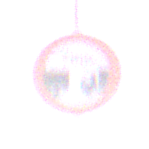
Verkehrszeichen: VerbotUnterschreitenMindestabstand
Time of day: Dawn
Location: Outdoor (RoadRail)
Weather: Clear
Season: NotSpecified
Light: Natural